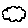
Label: cloud